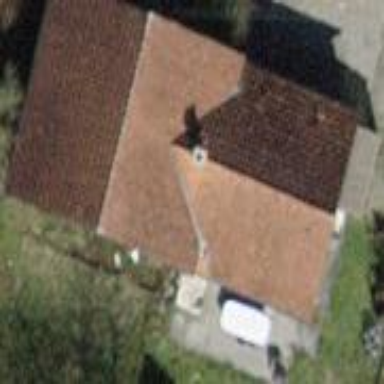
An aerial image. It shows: Building with tiled roof.